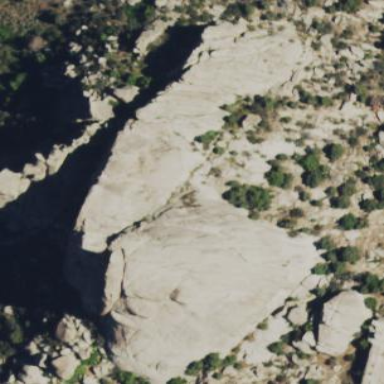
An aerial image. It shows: Landscape of bare rock.